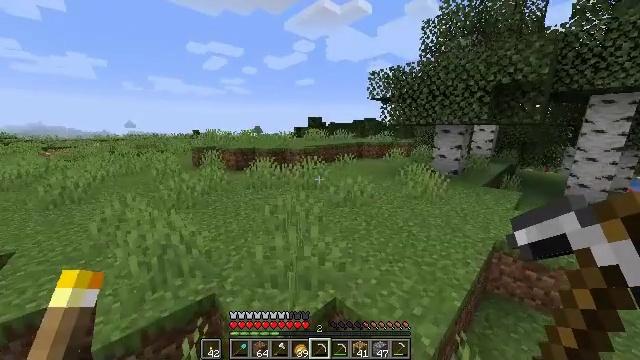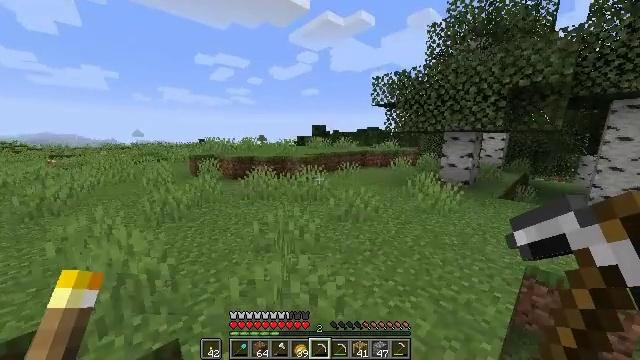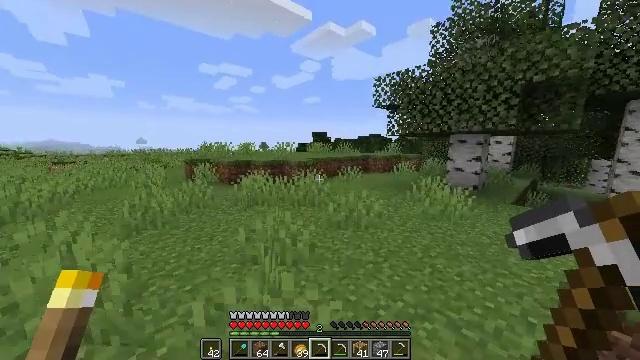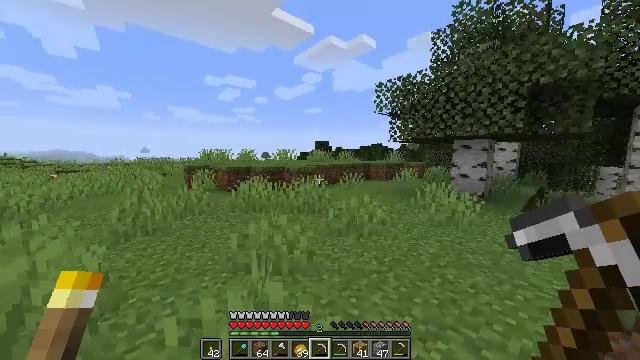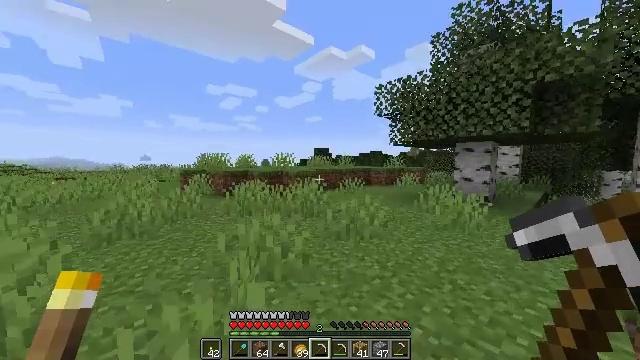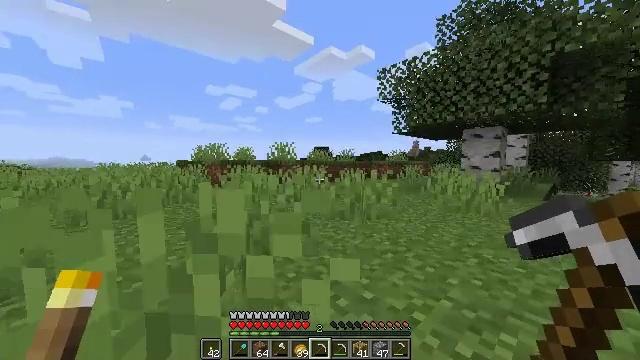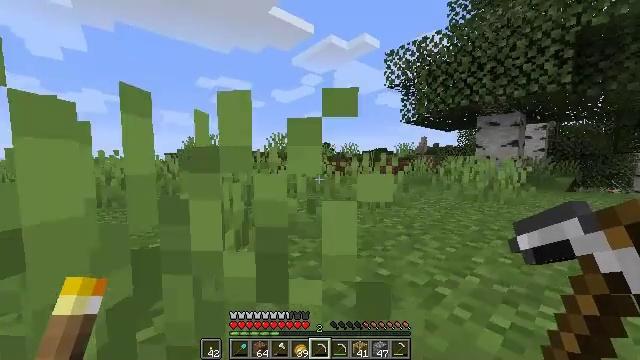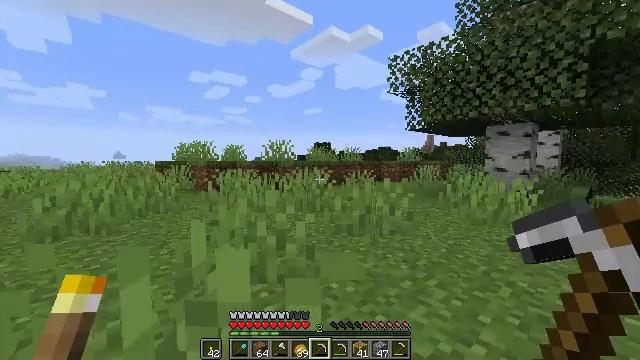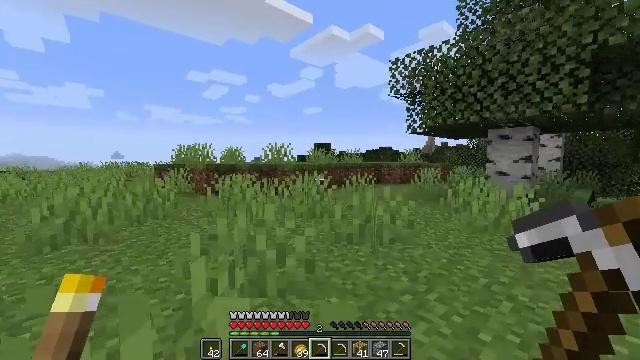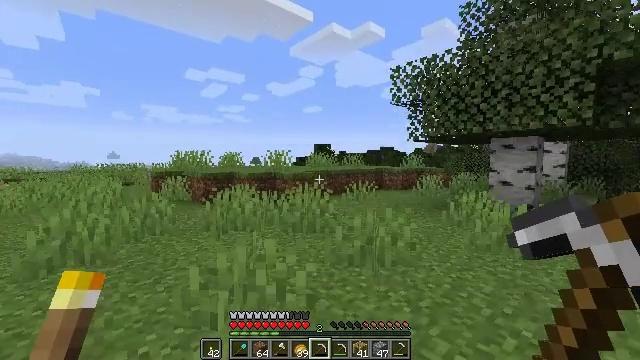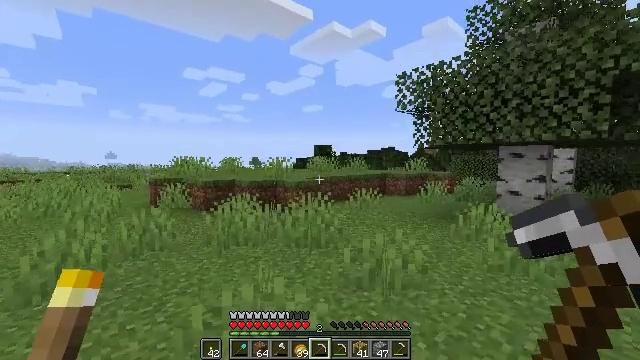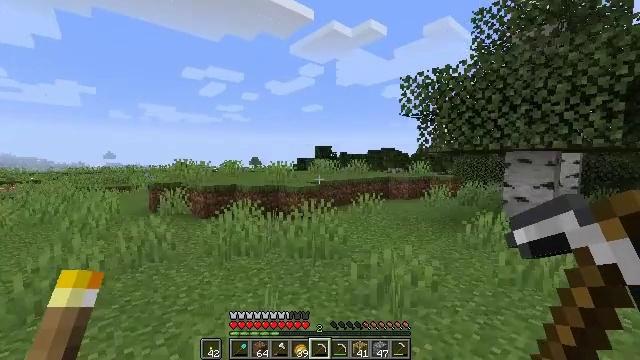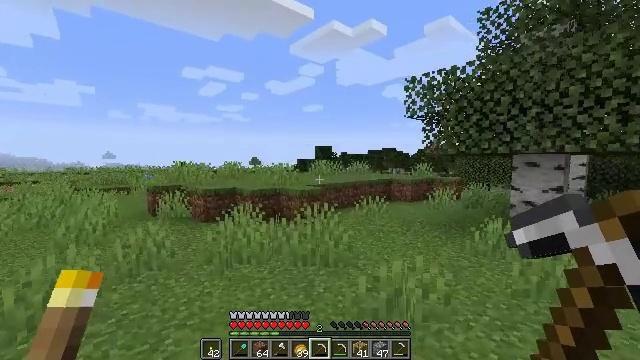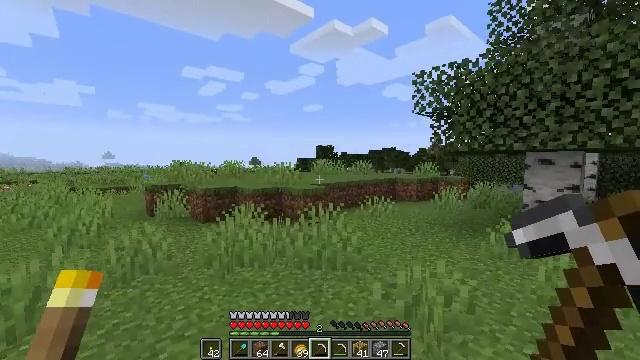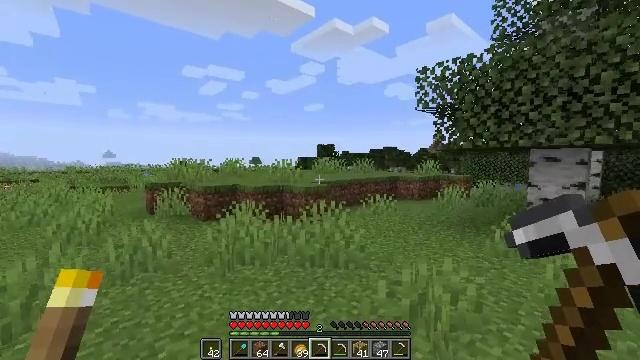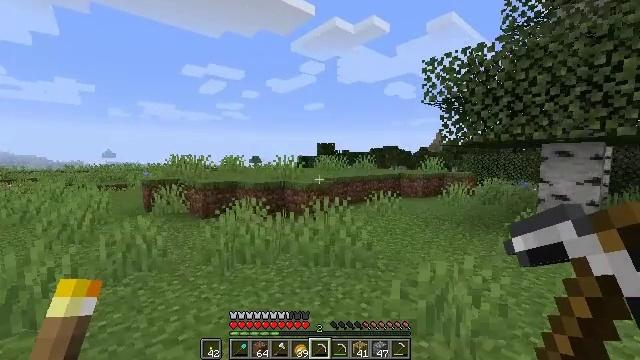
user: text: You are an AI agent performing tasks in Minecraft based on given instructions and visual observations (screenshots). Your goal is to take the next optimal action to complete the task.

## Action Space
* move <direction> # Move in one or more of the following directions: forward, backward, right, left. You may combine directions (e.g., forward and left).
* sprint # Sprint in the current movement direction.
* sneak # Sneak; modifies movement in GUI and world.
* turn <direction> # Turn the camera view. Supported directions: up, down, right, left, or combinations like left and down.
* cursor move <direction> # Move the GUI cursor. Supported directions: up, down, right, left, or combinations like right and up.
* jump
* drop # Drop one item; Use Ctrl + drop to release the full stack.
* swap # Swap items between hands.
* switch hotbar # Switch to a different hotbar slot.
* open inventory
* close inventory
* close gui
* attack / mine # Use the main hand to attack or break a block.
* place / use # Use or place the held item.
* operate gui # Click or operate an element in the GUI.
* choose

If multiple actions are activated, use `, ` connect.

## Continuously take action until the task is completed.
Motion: motion action
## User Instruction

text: Dive and mine the kelp.
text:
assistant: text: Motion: move forward, turn left and up, jump
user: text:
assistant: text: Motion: move forward, turn up, jump
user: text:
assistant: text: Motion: move forward, turn up, jump
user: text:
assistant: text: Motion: move forward, turn up, jump
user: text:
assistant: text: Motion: move forward, sprint, jump
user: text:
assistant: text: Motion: move forward, sprint, jump
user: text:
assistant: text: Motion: move forward, sprint, jump
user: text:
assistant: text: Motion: move forward, sprint, jump
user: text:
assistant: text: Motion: move forward, jump
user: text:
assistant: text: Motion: move forward, jump
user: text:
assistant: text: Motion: move forward, jump
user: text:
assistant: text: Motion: move forward, jump
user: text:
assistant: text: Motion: move forward, jump
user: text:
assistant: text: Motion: move forward, jump
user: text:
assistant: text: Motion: move forward, sprint, jump
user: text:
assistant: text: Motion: move forward, sprint, jump
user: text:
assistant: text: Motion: move forward, sprint, jump
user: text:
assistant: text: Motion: move forward, sprint, jump
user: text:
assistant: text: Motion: move forward, sprint, jump
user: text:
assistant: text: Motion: move forward, jump
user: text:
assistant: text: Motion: move forward, jump
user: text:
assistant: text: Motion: move forward, jump
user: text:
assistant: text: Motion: move forward, jump
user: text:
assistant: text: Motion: move forward, turn right, jump
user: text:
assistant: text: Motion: move forward, turn right, jump
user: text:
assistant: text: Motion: move forward, turn right, jump
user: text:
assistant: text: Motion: move forward, turn right, jump
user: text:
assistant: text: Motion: move forward, sprint, turn right, jump
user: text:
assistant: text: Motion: move forward, sprint, jump
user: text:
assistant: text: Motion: move forward, sprint, jump